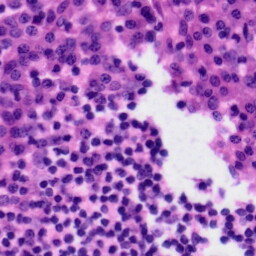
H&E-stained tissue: Tonsil